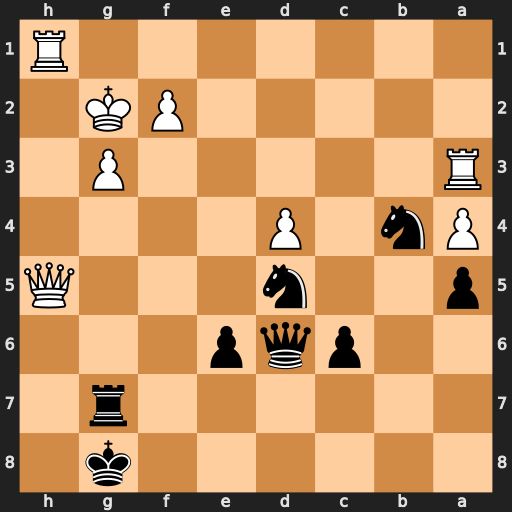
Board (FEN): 6k1/6r1/2pqp3/p2n3Q/Pn1P4/R5P1/5PK1/7R
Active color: b
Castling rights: -
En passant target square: -
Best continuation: Nf4+ Kf1 Nxh5